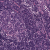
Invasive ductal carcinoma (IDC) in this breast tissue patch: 0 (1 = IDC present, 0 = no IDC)